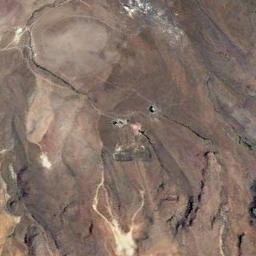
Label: mountain